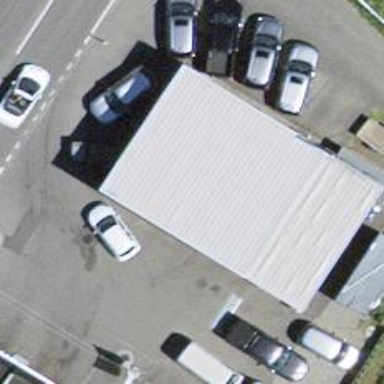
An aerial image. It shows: Car repair shop.